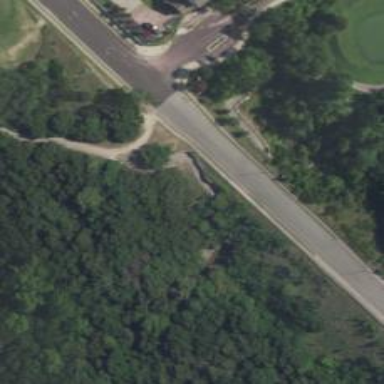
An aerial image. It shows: Path for golf carts.